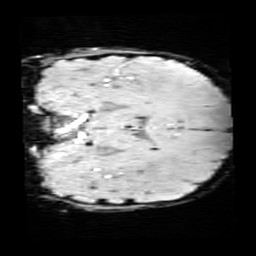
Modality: SWI
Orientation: coronal
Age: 10
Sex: male
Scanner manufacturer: siemens
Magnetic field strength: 3 T
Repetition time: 0.027 s
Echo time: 0.02 s